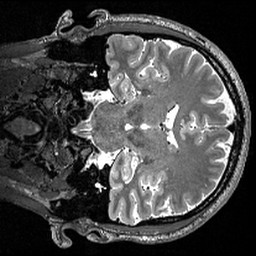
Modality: T2w
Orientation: coronal
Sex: male
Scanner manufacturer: siemens
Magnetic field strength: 3 T
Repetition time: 3 s
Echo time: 0.418 s